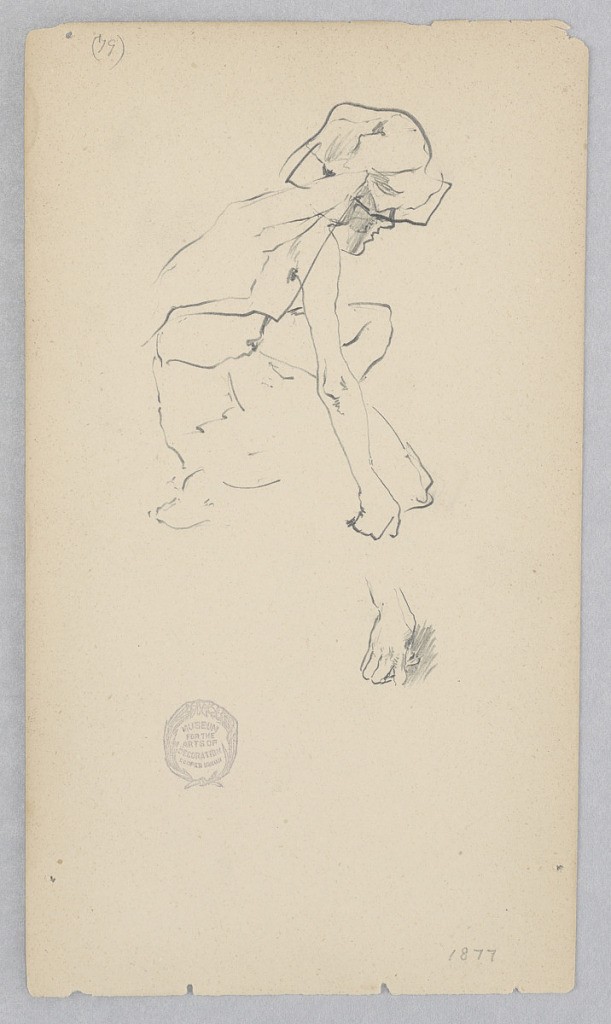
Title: Man
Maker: Robert Frederick Blum, American, 1857–1903
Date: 1877
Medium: Graphite on wove paper
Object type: Drawing
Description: Sketch of a male figure kneeling and wearing a turban.